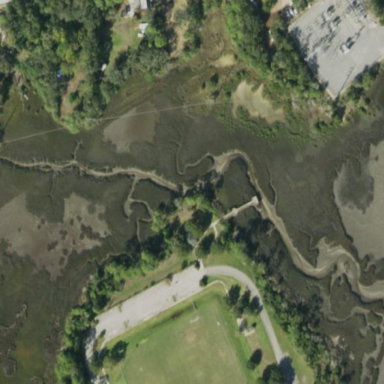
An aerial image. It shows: Saltmarsh wetland.